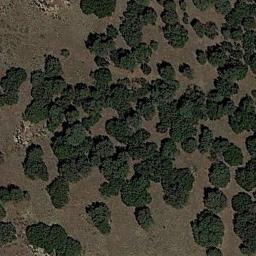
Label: chaparral